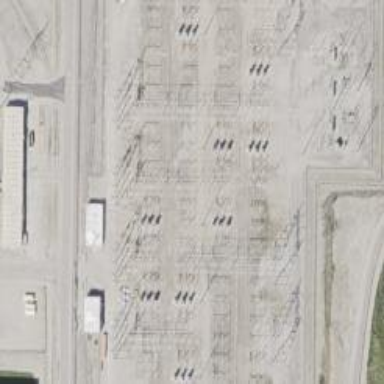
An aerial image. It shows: Switch used for power control.